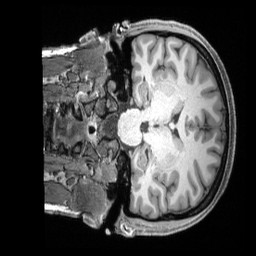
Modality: T1w
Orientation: coronal
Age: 27
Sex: female
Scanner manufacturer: siemens
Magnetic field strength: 3 T
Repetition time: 2.4 s
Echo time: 0.00222 s